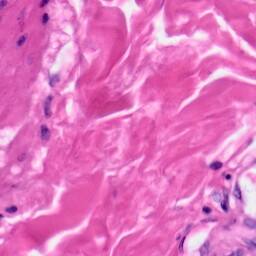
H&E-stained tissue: Skin